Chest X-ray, AP view. Patient: 27 years old, sex F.
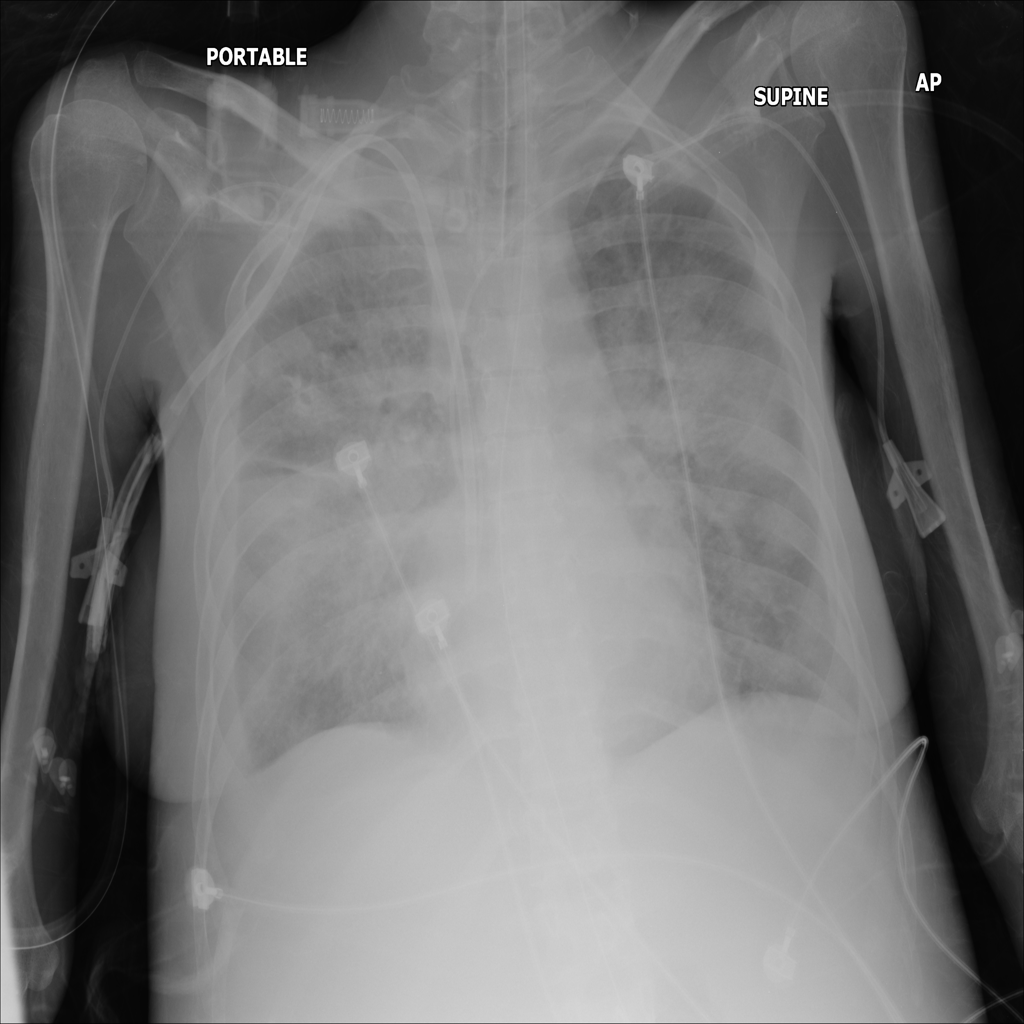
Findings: Effusion